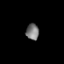
Tissue: prostate
Cell type: Fibroblasts
Senescence score: 0.7563
Nuclear area (px): 205
Mean DAPI intensity: 119.293